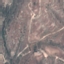
Land use / land cover: HerbaceousVegetation